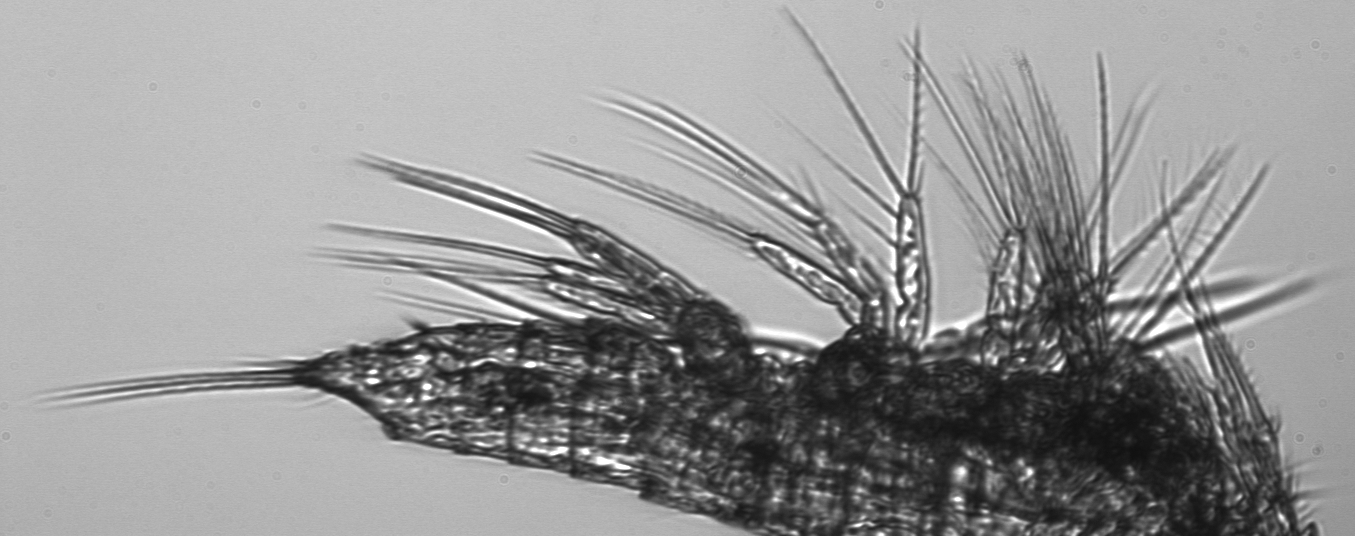
Label: zooplankton